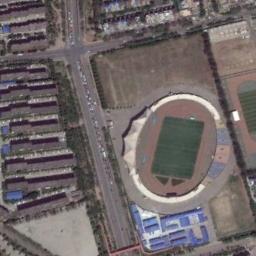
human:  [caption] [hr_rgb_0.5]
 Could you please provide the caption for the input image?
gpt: This oval stadium is surrounded by dense residential areas .

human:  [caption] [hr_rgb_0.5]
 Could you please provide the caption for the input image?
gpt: There are many buildings beside the stadium .

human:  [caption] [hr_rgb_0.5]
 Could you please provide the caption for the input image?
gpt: There is a road between the stadium and the residential area built on the bare land .

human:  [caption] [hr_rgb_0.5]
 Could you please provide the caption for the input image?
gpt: The stadium is on the bare land next to some buildings .

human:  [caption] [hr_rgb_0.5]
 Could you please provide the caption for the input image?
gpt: There are some buildings near the stadium .